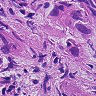
Metastatic tissue present: yes